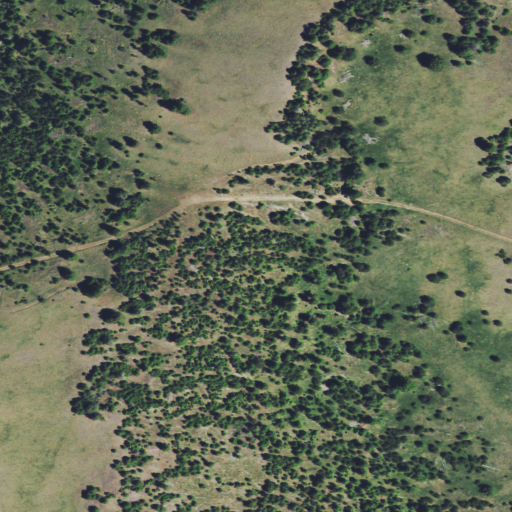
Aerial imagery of mountains in Montana named Boulder Mountains containing shrub, grassland, and evergreen forest